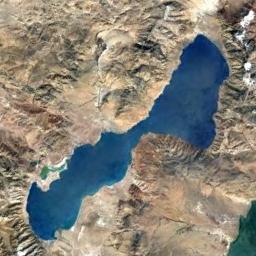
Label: lake